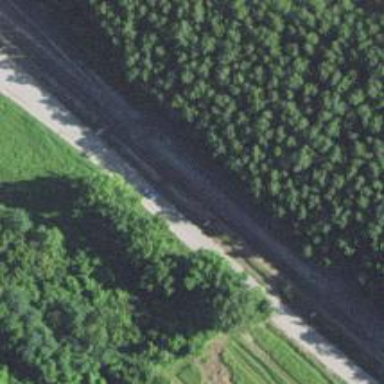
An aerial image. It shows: Railway track.